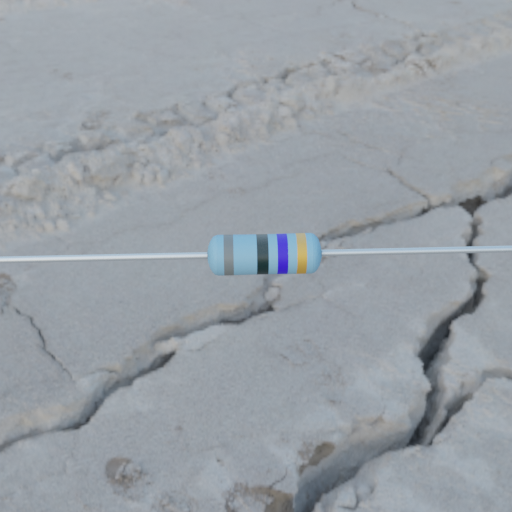
Resistor colour bands (in order): gray, black, blue, gold